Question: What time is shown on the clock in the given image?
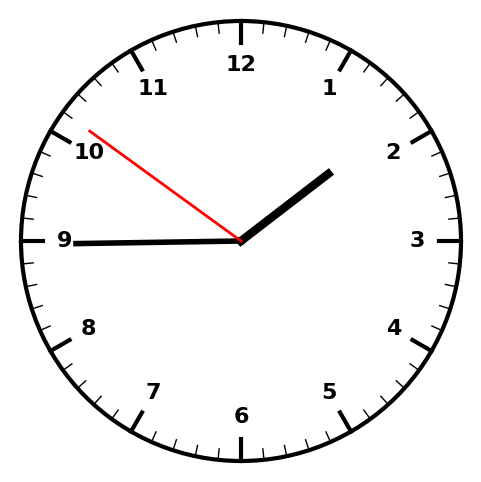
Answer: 01:44:51